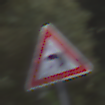
Verkehrszeichen: KurveLinks
Umgebung: Outdoor, Suburban
Tageszeit: MorningAfternoon
Wetter: PartlyCloudy
Licht: Natural
Jahreszeit: NotSpecified
Kontrast: LowContrast